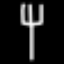
Label: fork